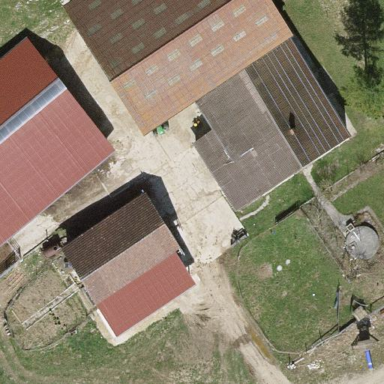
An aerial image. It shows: Farmyard area.